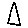
Label: triangle